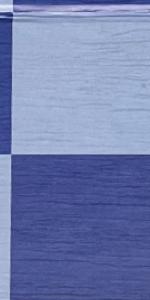
Label: Empty